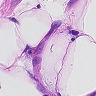
Metastatic tissue present: yes